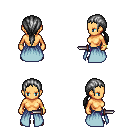
a pixel art fantasy rpg character, female body template, human, tanned skin, overskirt, magenta pants, gray ponytail hairstyle, bracelets, brown shoes, dagger, four views (front, back, left, right), 2x2 character sprite sheet, small pixel art, hard edges, no anti-aliasing